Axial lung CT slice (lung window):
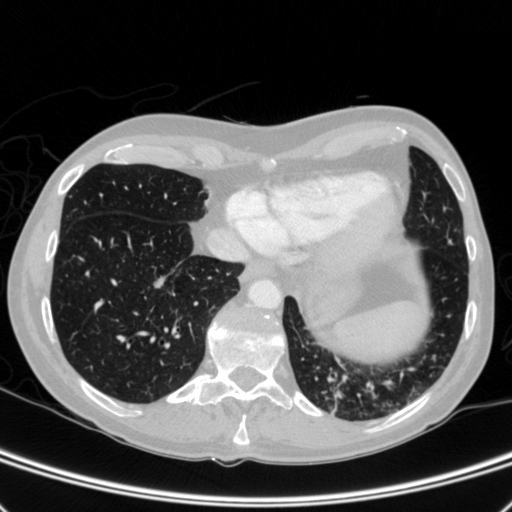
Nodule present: yes
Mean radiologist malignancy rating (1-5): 2.667